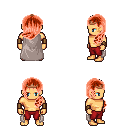
a pixel art fantasy rpg character, male body template, human, tanned skin, gray cape, red pants, red left-swept hairstyle, bronze tiara, leather bracers, four views (front, back, left, right), 2x2 character sprite sheet, small pixel art, hard edges, no anti-aliasing